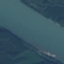
Land use / land cover class: River